Field crop: tomato
Growth stage: 1
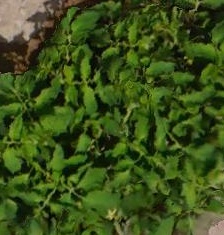
Species: tomato